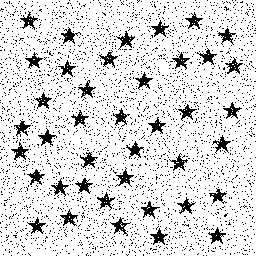
Squares: 0
Triangles: 0
Stars: 40
Total shapes: 40